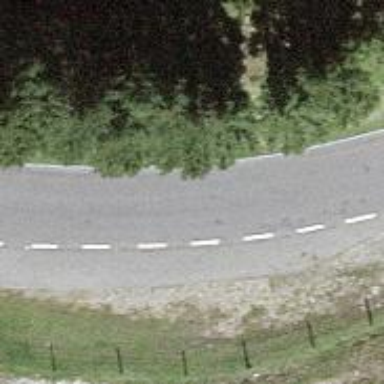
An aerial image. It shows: Passing place on the road.